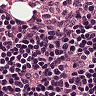
Metastatic tissue present: no